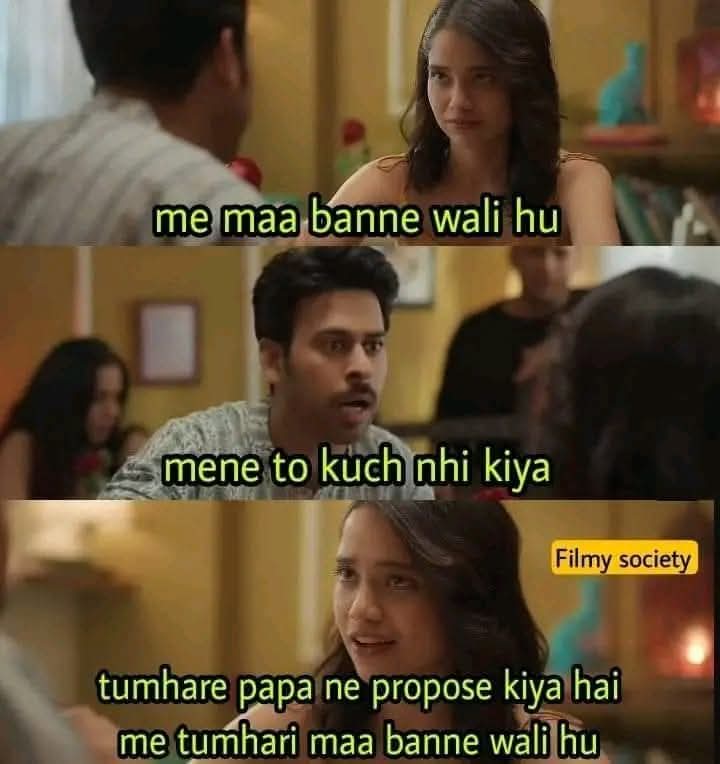
Text: me maa banne wali hu
mene to kuch nhi kiya
tumhare papa ne propose kiya hai me tumhari maa banne wali hu
Label: Non Hate